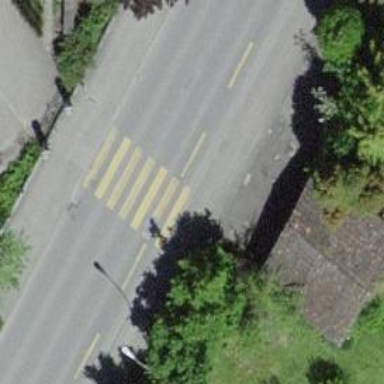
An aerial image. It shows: Zebra crossing on the road.